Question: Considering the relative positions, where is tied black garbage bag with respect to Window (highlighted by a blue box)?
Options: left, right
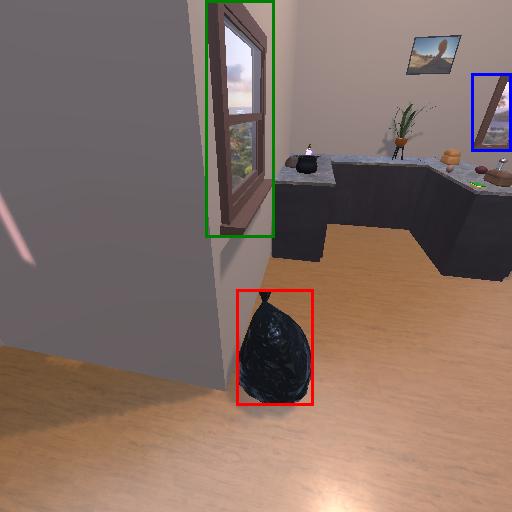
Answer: left